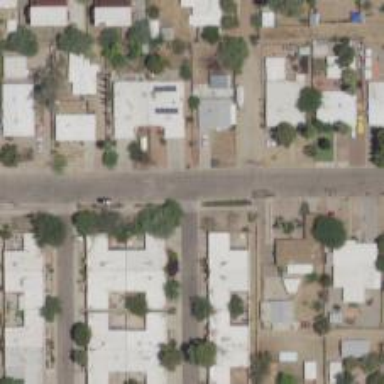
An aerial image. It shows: Alleyway designated as service road.